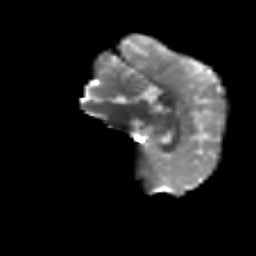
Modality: T2w
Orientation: sagittal
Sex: male
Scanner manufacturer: siemens
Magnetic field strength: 3 T
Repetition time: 5 s
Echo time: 0.071 s